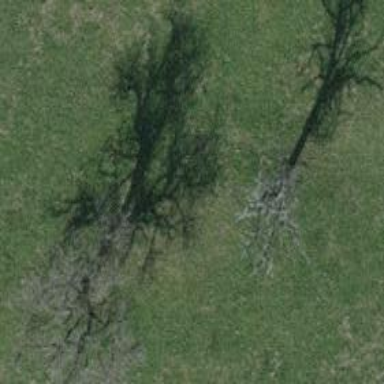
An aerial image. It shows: Single tag "natural: tree."